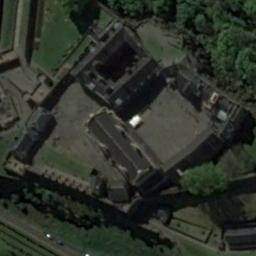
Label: palace